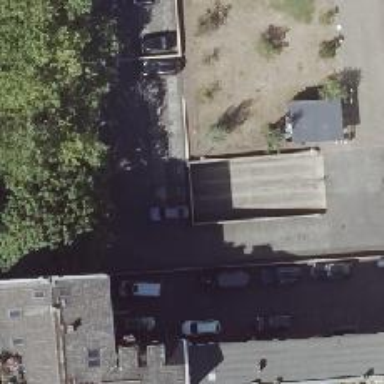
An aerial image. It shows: Parking entrance.